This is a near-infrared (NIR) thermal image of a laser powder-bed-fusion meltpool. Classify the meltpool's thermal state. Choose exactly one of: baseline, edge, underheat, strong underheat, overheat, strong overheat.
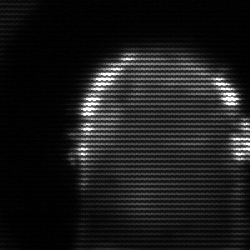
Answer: baseline